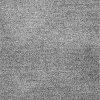
Atmospheric dust classification: dusty